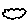
Label: cloud